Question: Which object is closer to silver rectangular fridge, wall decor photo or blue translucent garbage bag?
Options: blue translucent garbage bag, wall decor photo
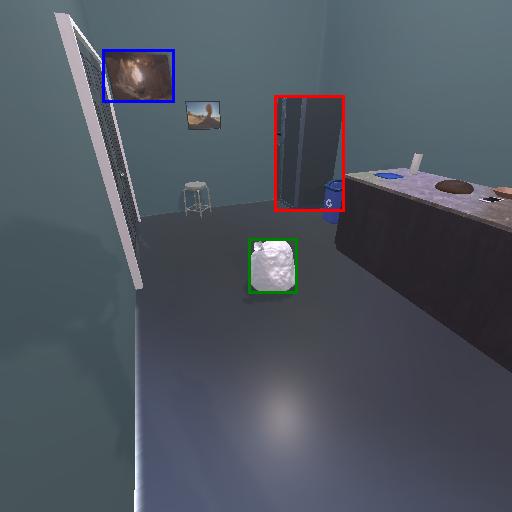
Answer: blue translucent garbage bag